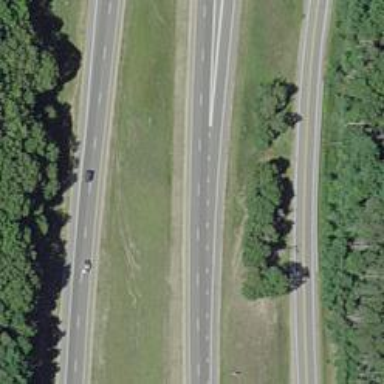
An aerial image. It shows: View of motorway.